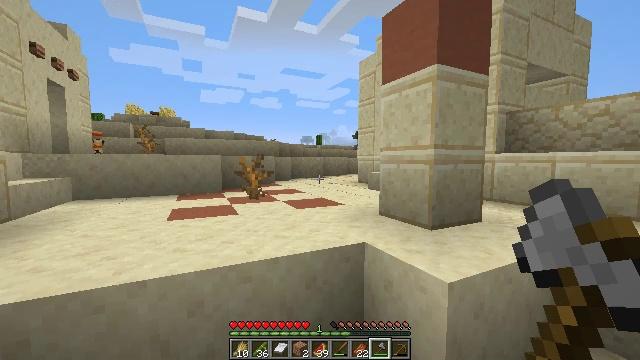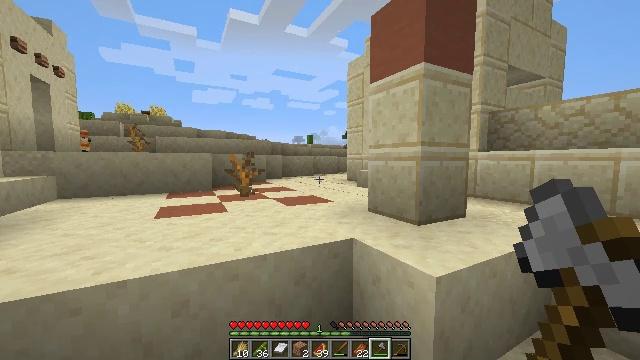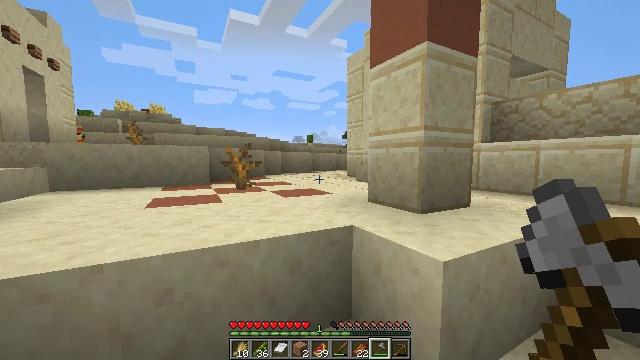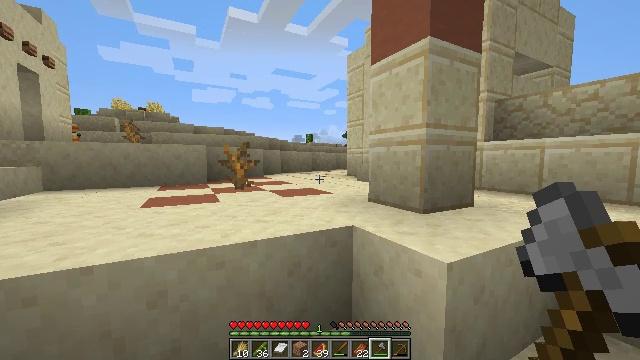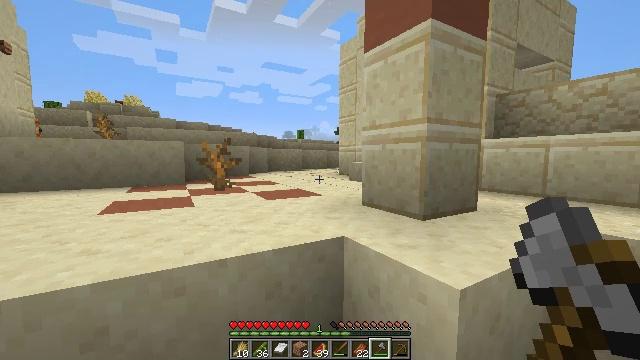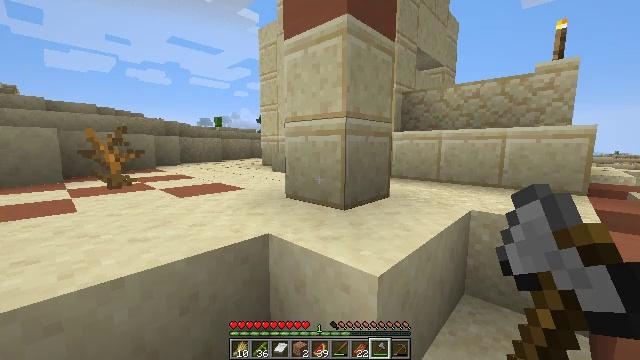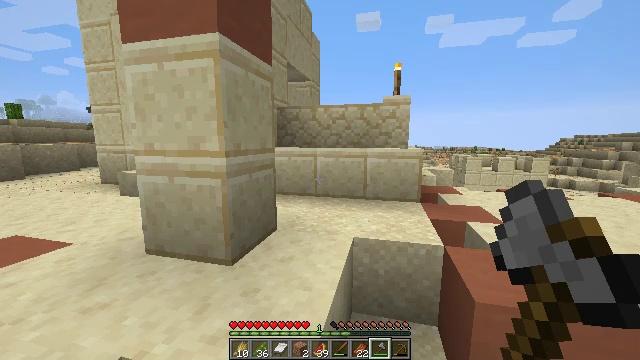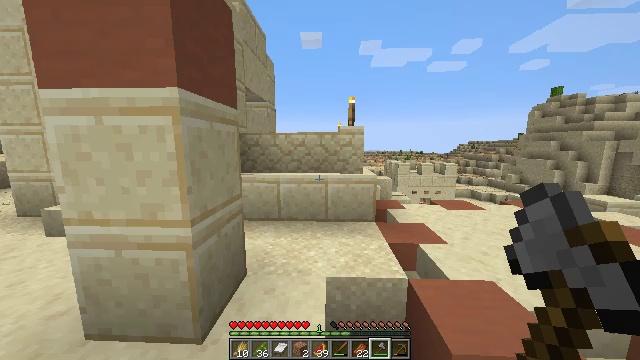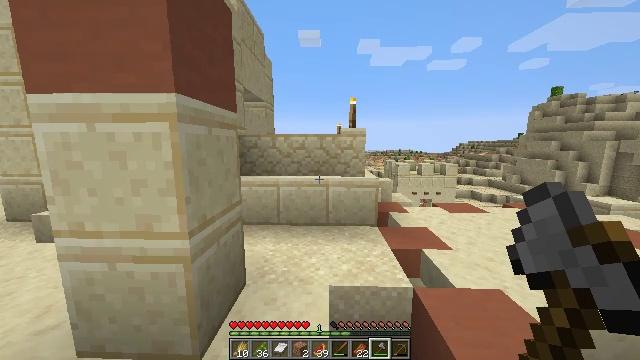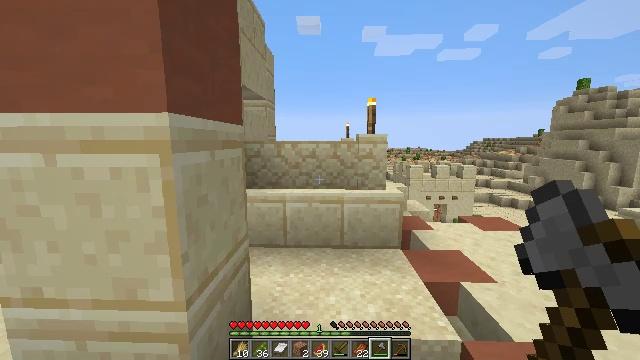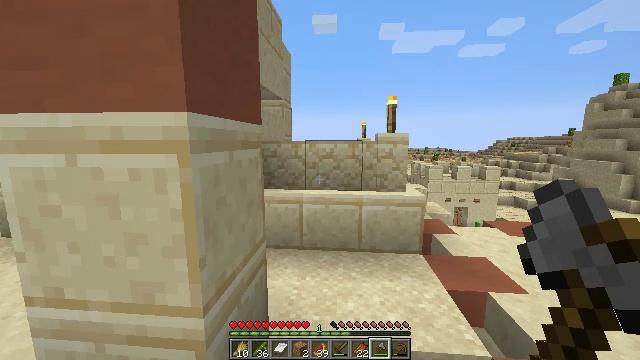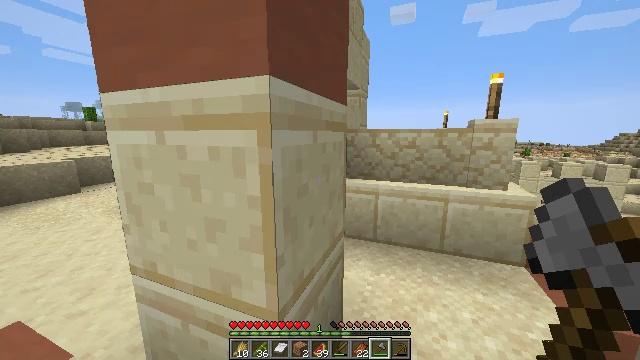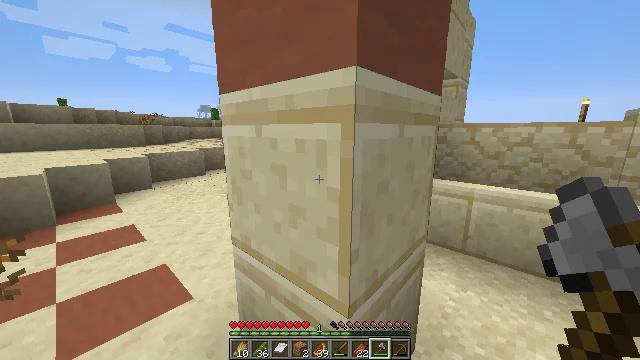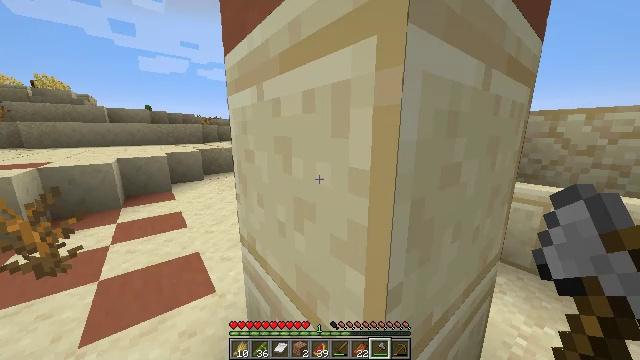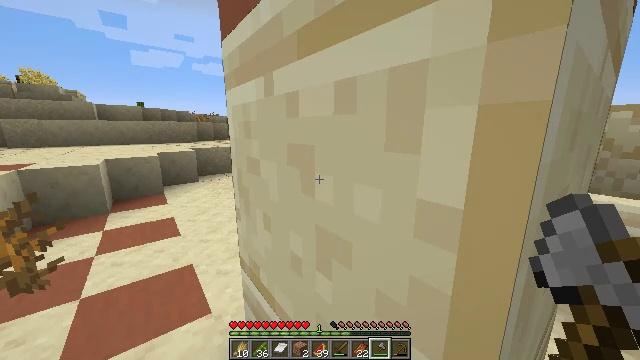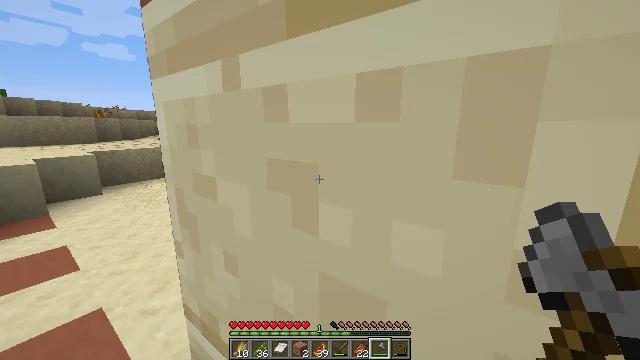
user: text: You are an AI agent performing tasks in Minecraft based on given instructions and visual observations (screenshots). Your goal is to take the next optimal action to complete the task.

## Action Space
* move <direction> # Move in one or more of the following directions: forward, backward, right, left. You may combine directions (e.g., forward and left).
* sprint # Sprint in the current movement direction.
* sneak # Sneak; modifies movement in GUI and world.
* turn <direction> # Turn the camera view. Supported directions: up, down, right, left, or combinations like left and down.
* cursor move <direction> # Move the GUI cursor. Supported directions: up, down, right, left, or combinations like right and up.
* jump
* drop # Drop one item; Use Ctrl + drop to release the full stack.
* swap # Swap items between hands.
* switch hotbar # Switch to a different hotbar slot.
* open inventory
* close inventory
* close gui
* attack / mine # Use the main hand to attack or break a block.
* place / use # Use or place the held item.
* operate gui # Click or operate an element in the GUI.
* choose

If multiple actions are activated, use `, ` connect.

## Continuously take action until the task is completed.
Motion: motion action
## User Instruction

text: Reclaim the smooth sandstone slab by mining it.
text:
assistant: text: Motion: move forward, turn right, jump
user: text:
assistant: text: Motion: move forward, jump
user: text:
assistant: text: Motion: move forward, jump
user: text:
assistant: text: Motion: move forward, turn right, jump
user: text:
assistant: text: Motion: move forward, sprint, turn right and down, jump
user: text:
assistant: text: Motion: move forward, sprint, turn right and down, jump
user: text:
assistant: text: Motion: move forward, sprint, turn right, jump
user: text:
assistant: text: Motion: move forward, jump
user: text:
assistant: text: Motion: move forward, jump
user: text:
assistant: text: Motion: move forward, turn left, jump
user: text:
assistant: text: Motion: move forward, turn left and down
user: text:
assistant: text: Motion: move forward, turn left and down
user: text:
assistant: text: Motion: move forward, turn left
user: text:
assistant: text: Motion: move forward
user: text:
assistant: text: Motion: move forward, turn right
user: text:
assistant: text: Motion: move forward, sprint, turn right
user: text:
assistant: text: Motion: move forward, sprint, turn right and down
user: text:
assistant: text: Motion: move forward, turn right and down
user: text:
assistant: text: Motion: turn left
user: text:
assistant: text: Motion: turn left
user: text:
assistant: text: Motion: turn left
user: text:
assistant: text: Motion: move forward, turn left and up
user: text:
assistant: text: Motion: move forward, turn left and up
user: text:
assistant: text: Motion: move forward, turn left and up
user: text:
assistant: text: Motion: move forward
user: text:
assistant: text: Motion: move forward, sprint
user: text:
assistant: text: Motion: move forward, sprint
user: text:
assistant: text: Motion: move forward, sprint
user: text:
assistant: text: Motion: move forward
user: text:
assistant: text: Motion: move forward, sprint